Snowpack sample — Rabbit Ears Pass, Jackson County, Colorado, USA (12/17/25, 1:08 PM MST)
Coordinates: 40.387, -106.625
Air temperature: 34 °F
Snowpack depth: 46 cm
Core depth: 20 cm
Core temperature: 24.8 °F
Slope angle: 6°, slope face: 165°
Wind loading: medium
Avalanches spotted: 0
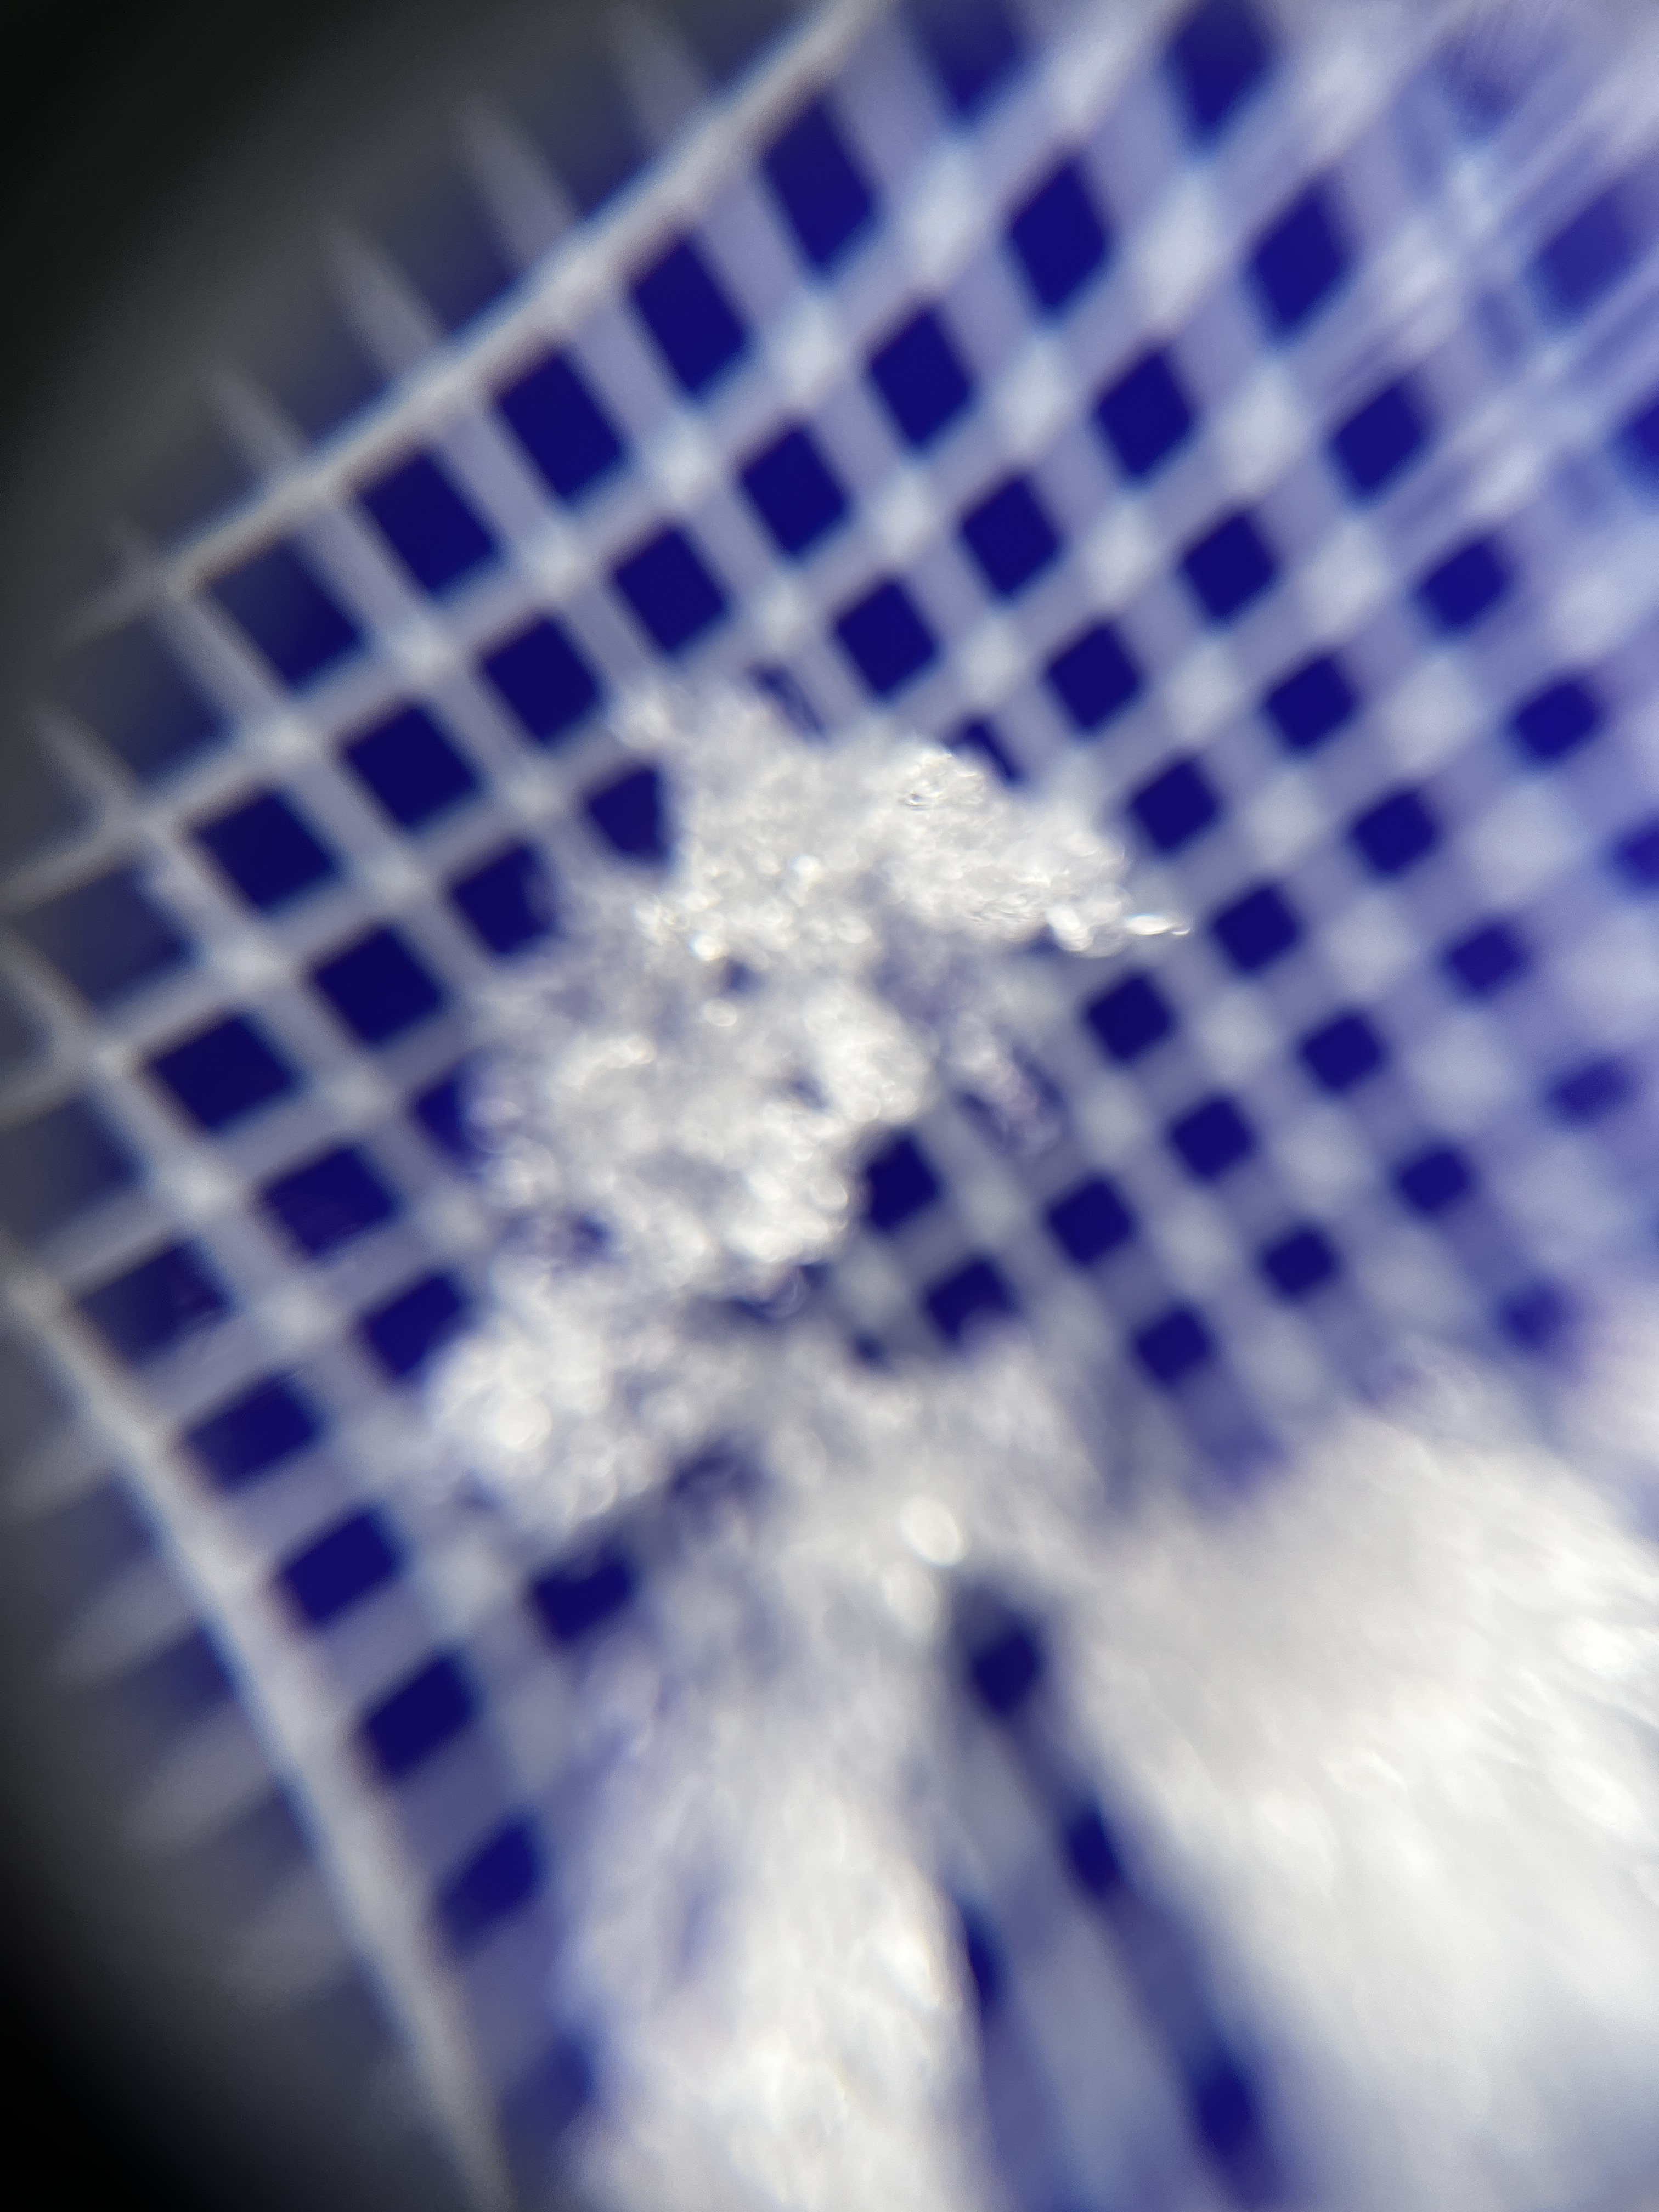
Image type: magnified_profile
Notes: No avalanches spotted nearby, although collected in a meadowy area with minimal risk on this face of the pass.